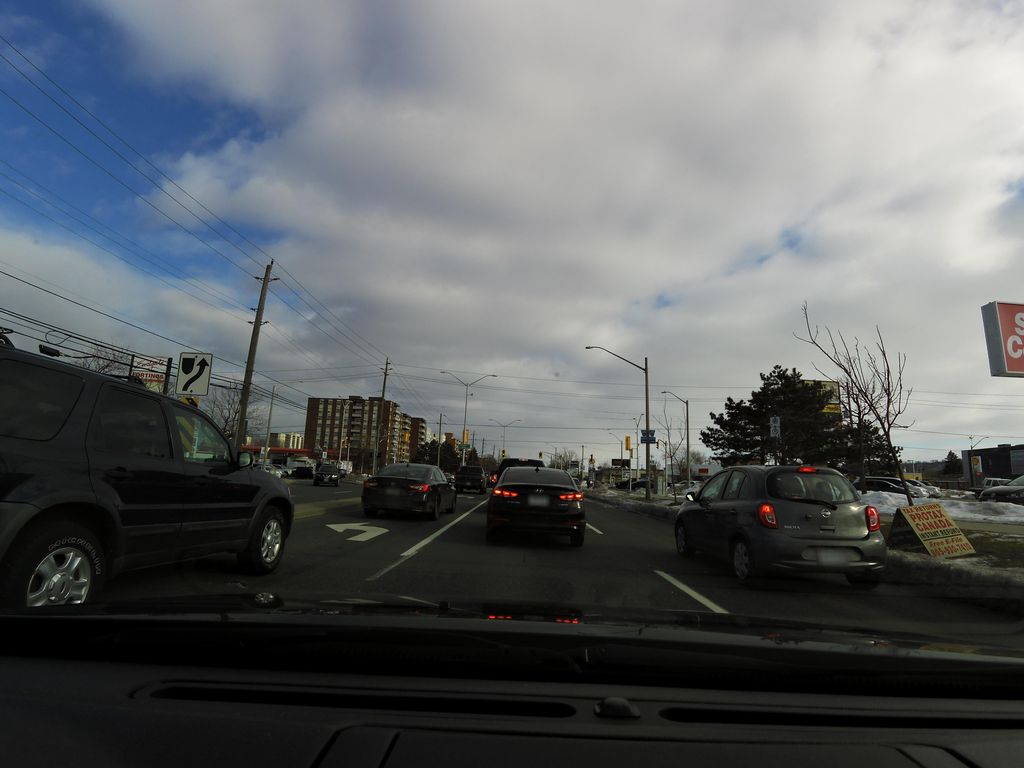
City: hamilton